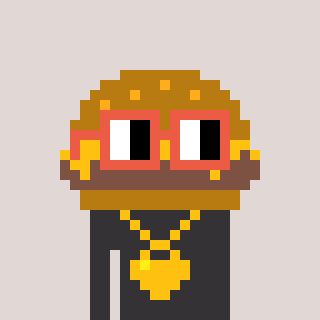
a pixel art character with square orange glasses, a burger-shaped head and a grayscale-colored body on a warm background